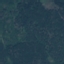
Label: Forest